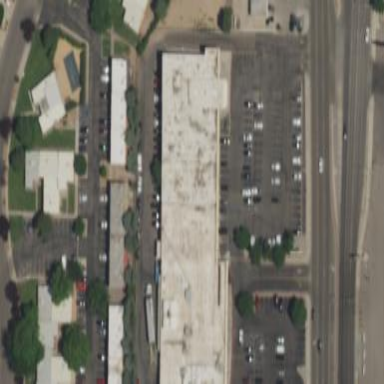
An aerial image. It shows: Retail area.